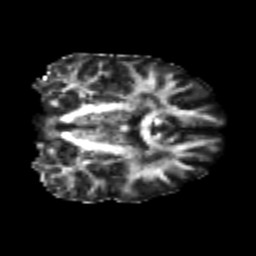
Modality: FA
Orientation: coronal
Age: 22
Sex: male
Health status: healthy
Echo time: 0.074 s